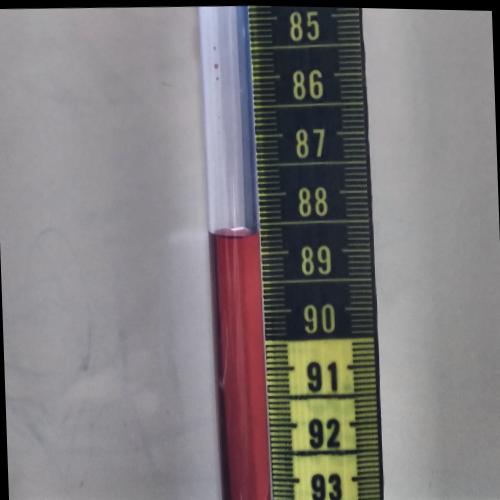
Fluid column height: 88.7 cm